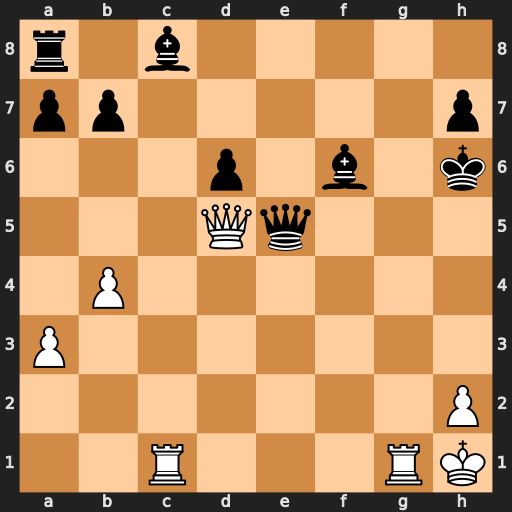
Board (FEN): r1b5/pp5p/3p1b1k/3Qq3/1P6/P7/7P/2R3RK
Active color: w
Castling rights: -
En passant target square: -
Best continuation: Qxe5 Bxe5 Rg8